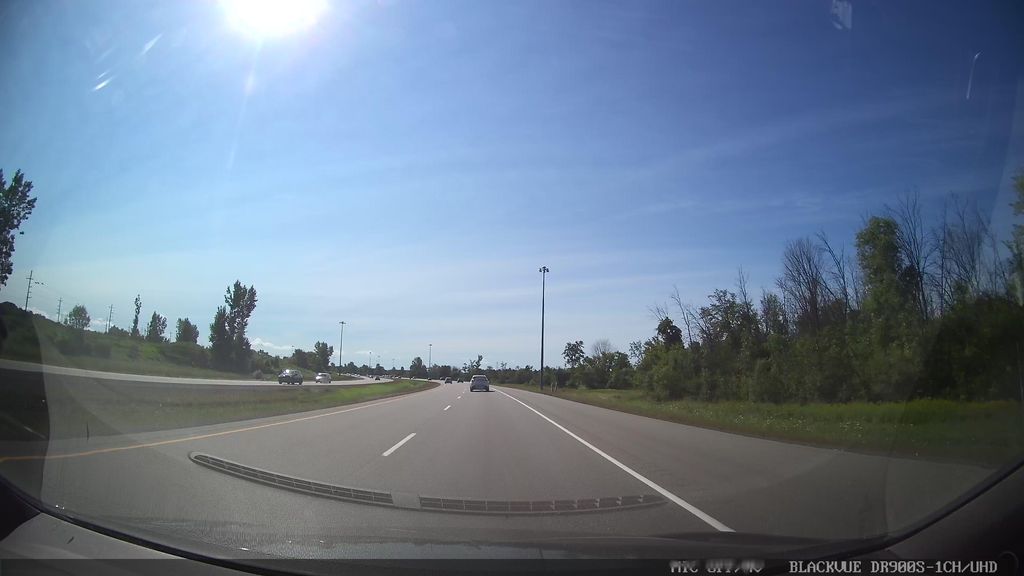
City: ottawa-gatineau